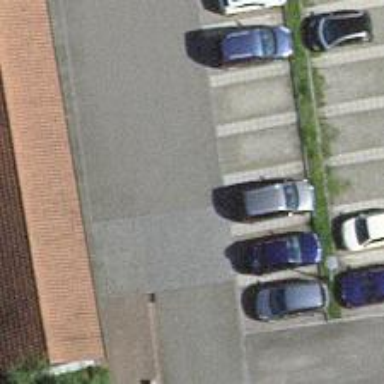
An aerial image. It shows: Parking area with surface.